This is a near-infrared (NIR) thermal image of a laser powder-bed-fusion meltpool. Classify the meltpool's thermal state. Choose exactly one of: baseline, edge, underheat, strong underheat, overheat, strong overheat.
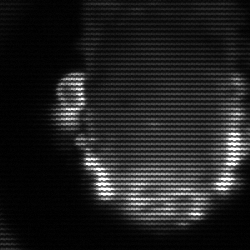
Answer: baseline